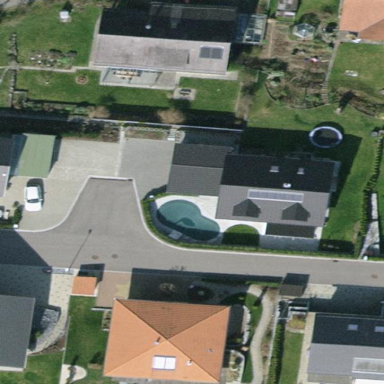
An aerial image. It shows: Detached building with gabled tile roof.